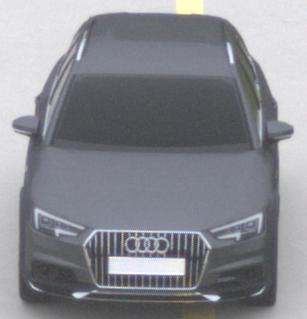
Make: Audi
Model: A4 Allroad 45 TFSI
Detailed model: A4 (B9) allroad
Model produced from: 2019/02
Model produced until: 2019/05
Doors: 5
Color: gray
Road condition: dry road
Daytime: midday
Contrast: low contrast